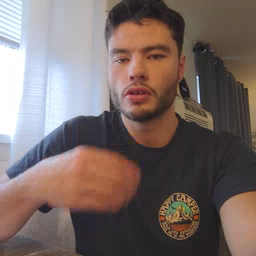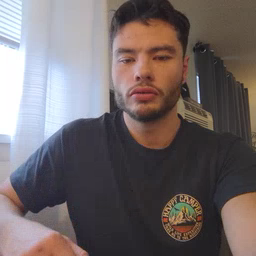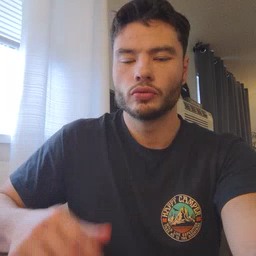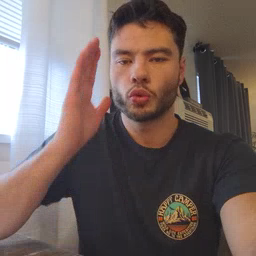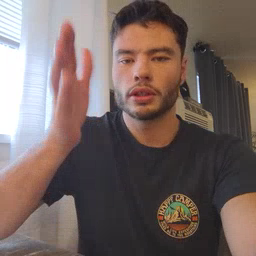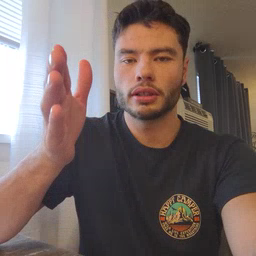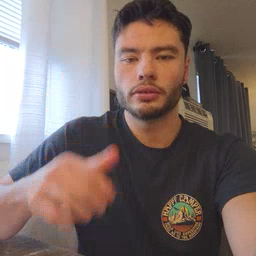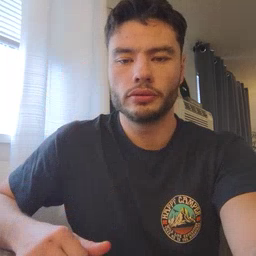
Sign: will